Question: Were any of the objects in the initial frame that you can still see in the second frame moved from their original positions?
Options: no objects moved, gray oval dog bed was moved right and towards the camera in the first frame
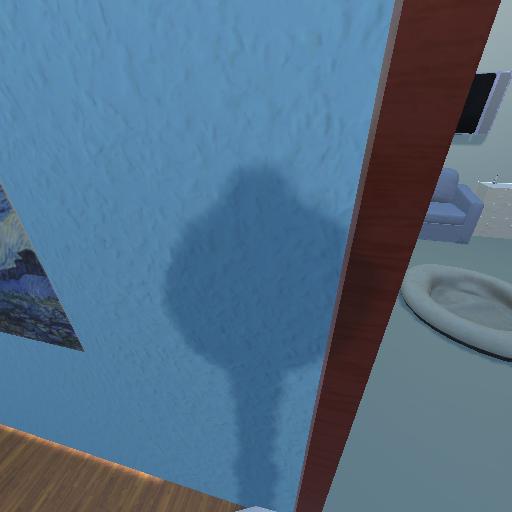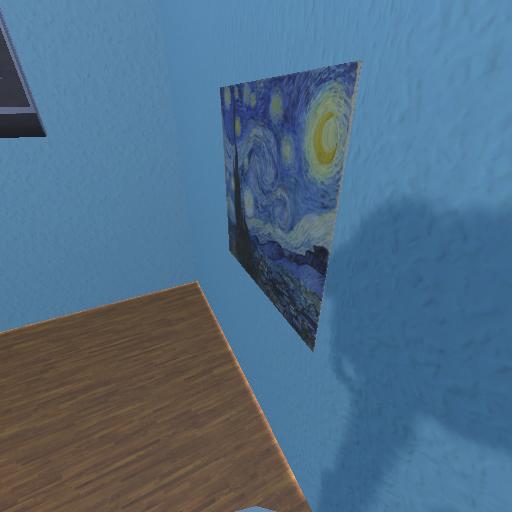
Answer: no objects moved